Interaction volume radius: 10 \u00c5
Interaction volume height: 25 \u00c5
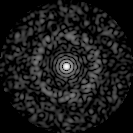
Disorder parameter: 0.8538